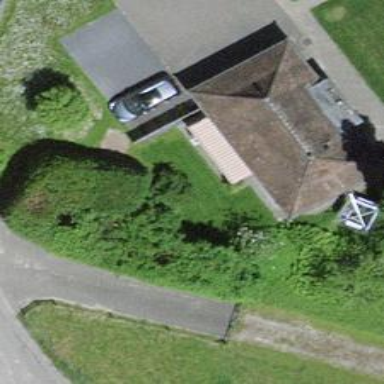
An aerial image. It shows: Shed.